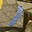
Label: 1